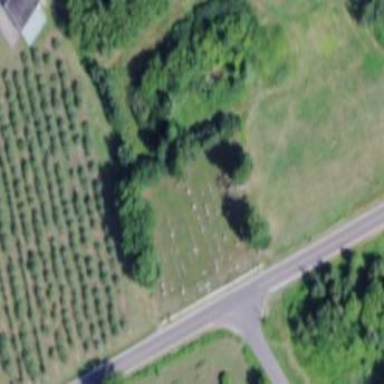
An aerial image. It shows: Cemetery.